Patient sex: M
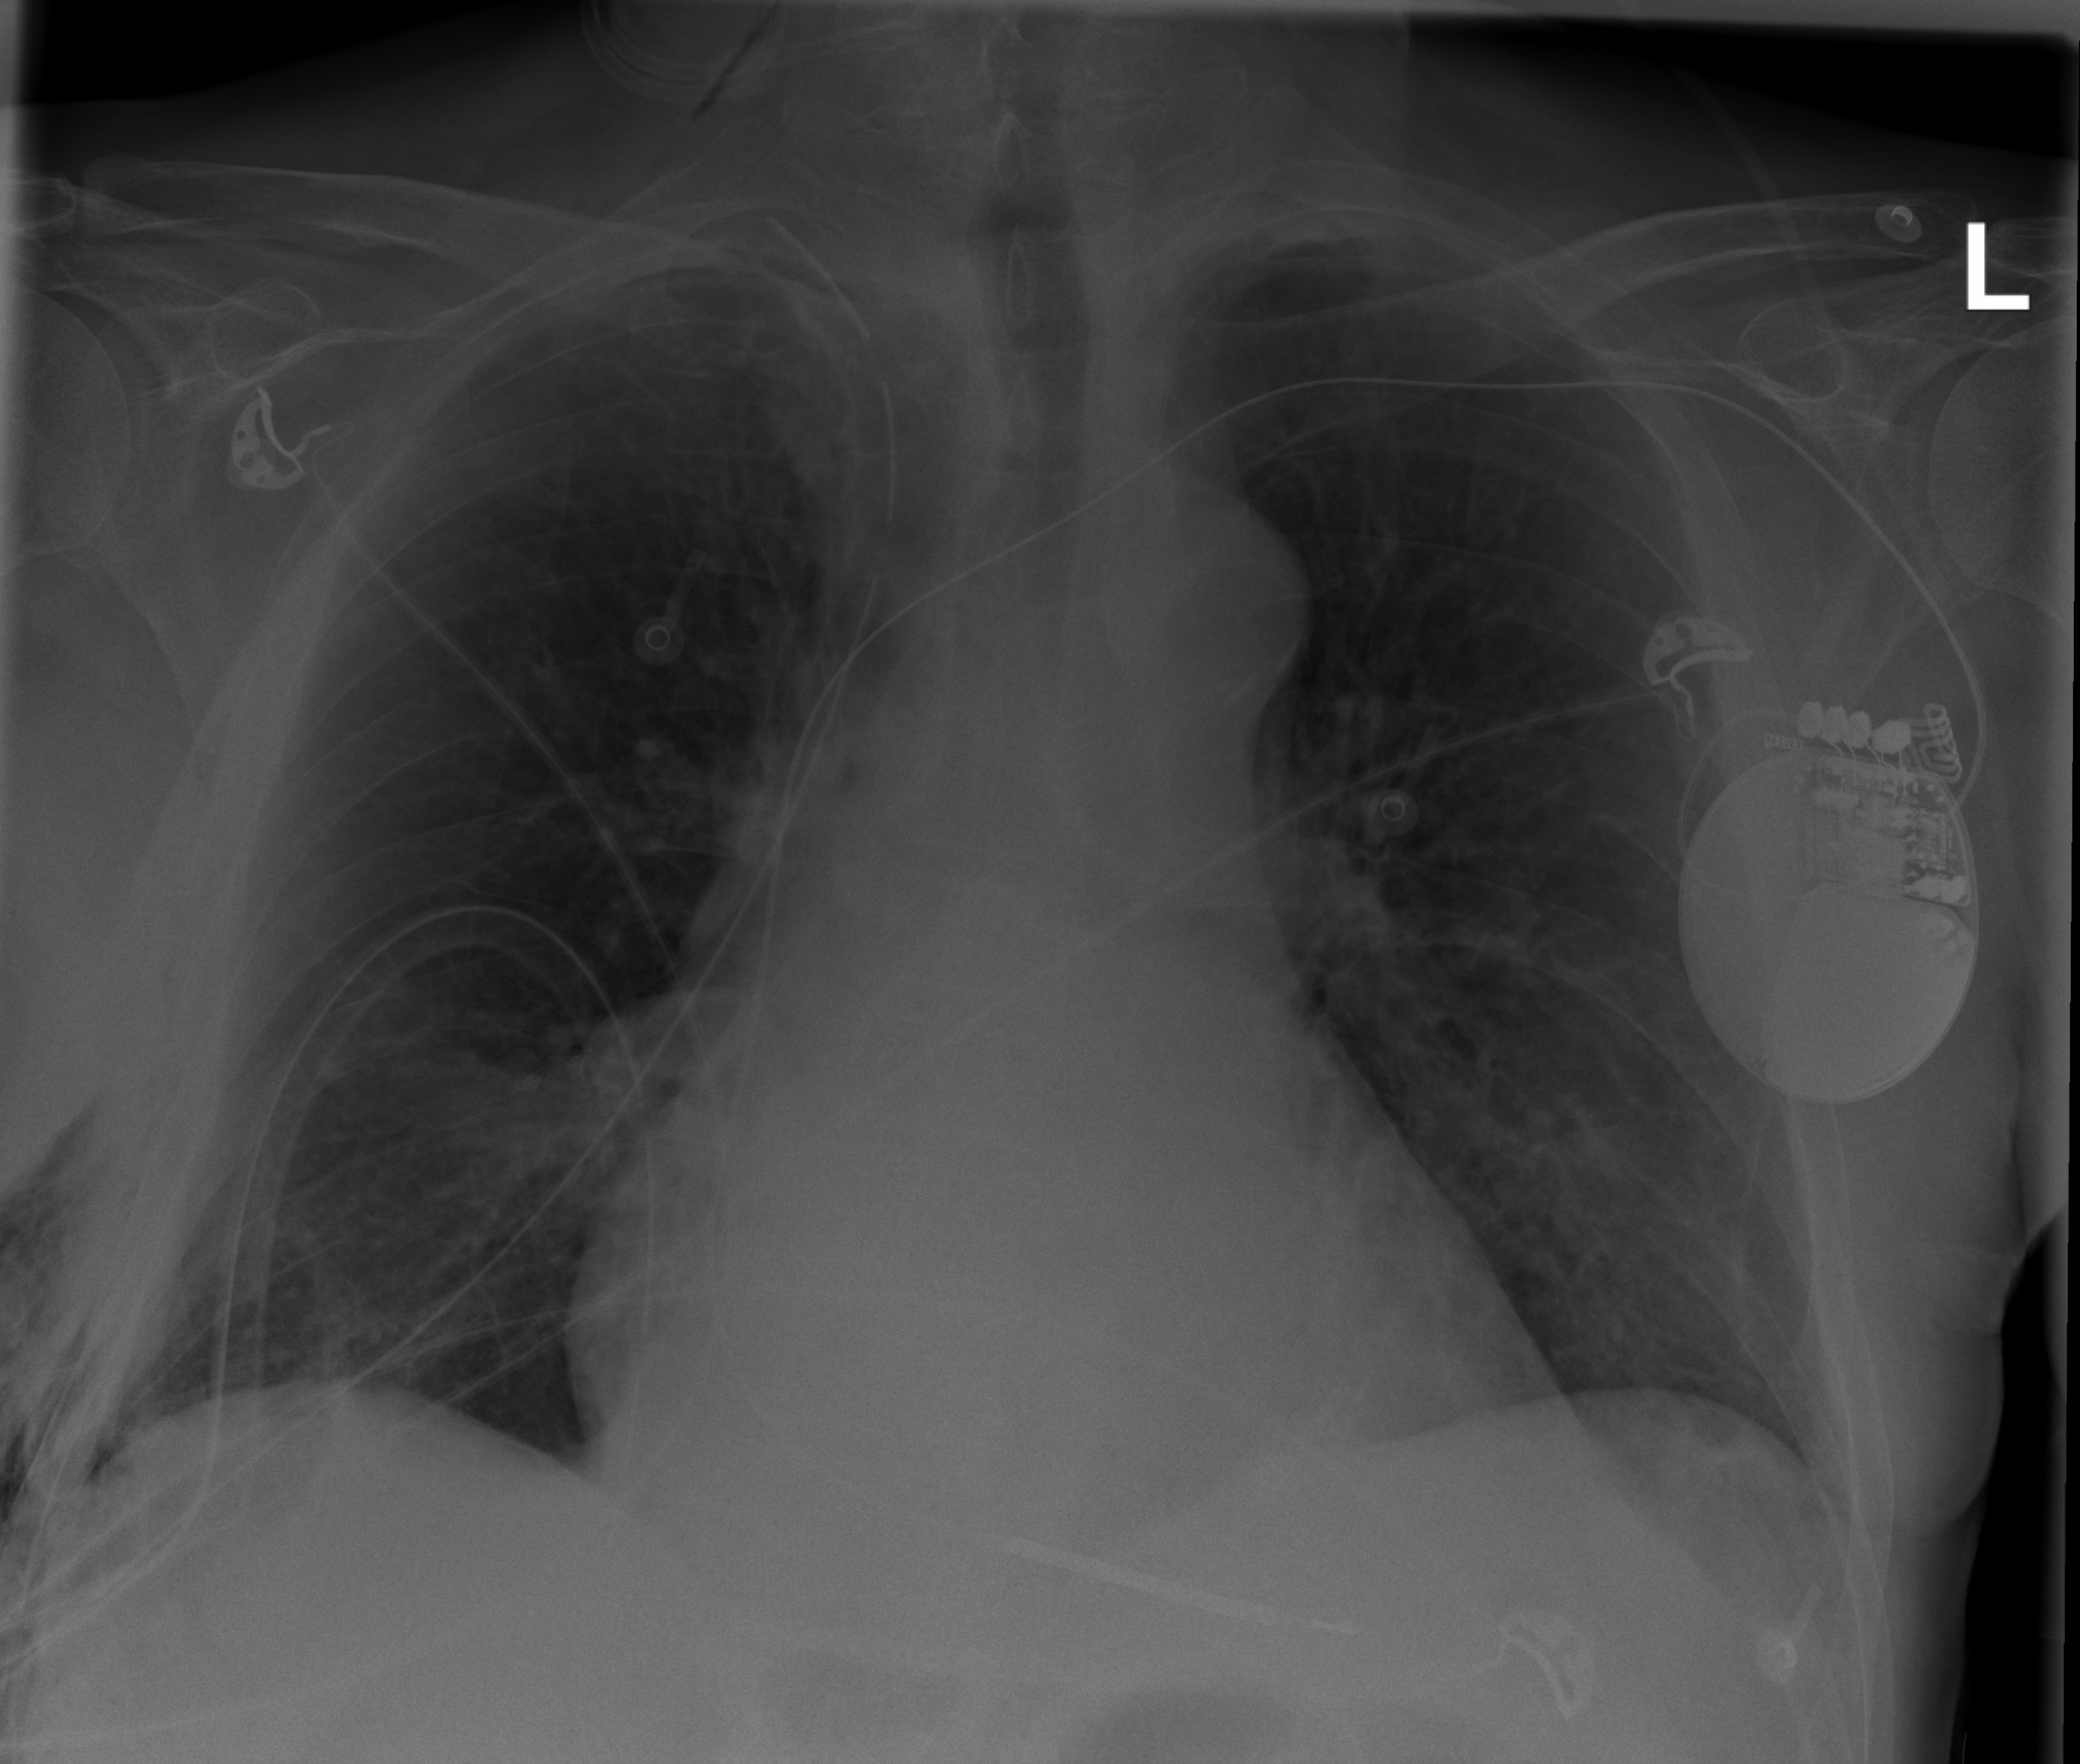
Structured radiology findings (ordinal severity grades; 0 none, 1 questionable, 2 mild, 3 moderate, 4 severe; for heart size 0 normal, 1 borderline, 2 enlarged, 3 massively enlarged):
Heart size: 1
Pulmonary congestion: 0
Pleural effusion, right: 0
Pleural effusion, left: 0
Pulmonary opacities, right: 0
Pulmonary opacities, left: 0
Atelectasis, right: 2
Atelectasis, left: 0